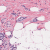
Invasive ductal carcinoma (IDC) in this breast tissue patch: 0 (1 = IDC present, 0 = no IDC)